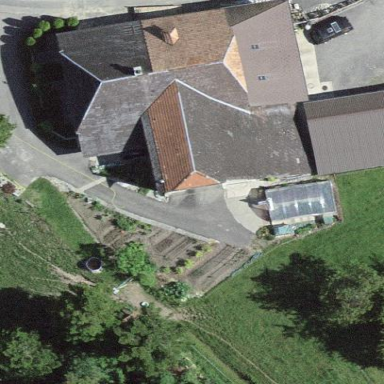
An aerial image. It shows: Farm building.